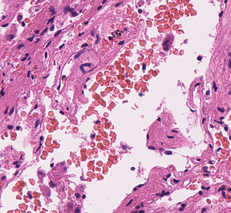
Tumor epithelial tissue: no
Tumor-associated stroma tissue: no
Normal tissue: yes